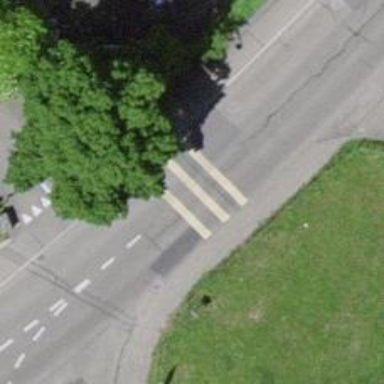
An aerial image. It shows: Zebra crossing on the road.